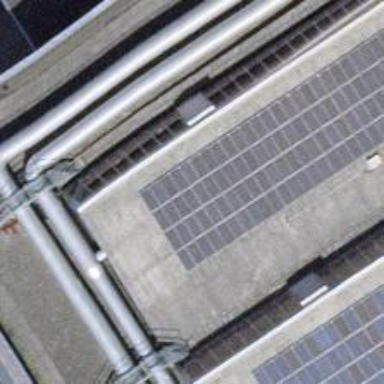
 consisting of solar photovoltaic panels."